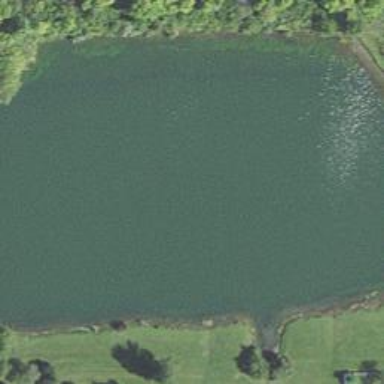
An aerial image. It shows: Serene pond surrounded by nature.